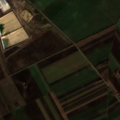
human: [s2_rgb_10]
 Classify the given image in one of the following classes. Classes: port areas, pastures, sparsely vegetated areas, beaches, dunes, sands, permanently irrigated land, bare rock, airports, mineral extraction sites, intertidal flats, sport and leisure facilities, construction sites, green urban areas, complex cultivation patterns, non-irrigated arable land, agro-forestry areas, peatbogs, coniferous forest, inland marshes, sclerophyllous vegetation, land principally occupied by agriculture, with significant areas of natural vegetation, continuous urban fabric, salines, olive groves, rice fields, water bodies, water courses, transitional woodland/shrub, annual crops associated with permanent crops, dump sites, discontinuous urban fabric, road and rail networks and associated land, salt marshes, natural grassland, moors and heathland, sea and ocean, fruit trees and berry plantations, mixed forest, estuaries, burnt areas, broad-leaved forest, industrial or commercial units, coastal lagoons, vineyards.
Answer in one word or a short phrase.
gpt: construction sites, non-irrigated arable land